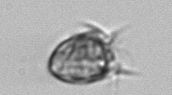
Label: Ciliophora